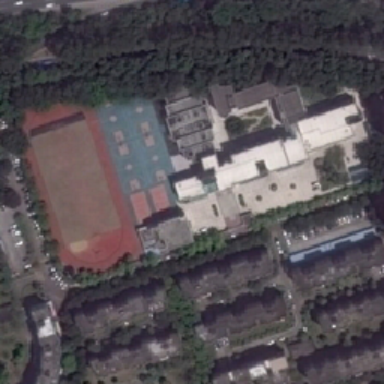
The ground track field is next two rows buildings with black roofs .